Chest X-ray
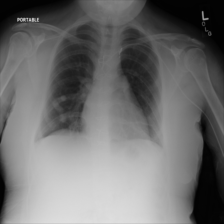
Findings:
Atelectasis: negative
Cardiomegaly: negative
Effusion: negative
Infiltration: negative
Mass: positive
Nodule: positive
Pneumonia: negative
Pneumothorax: negative
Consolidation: negative
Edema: negative
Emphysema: negative
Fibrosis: negative
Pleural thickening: negative
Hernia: negative